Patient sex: M
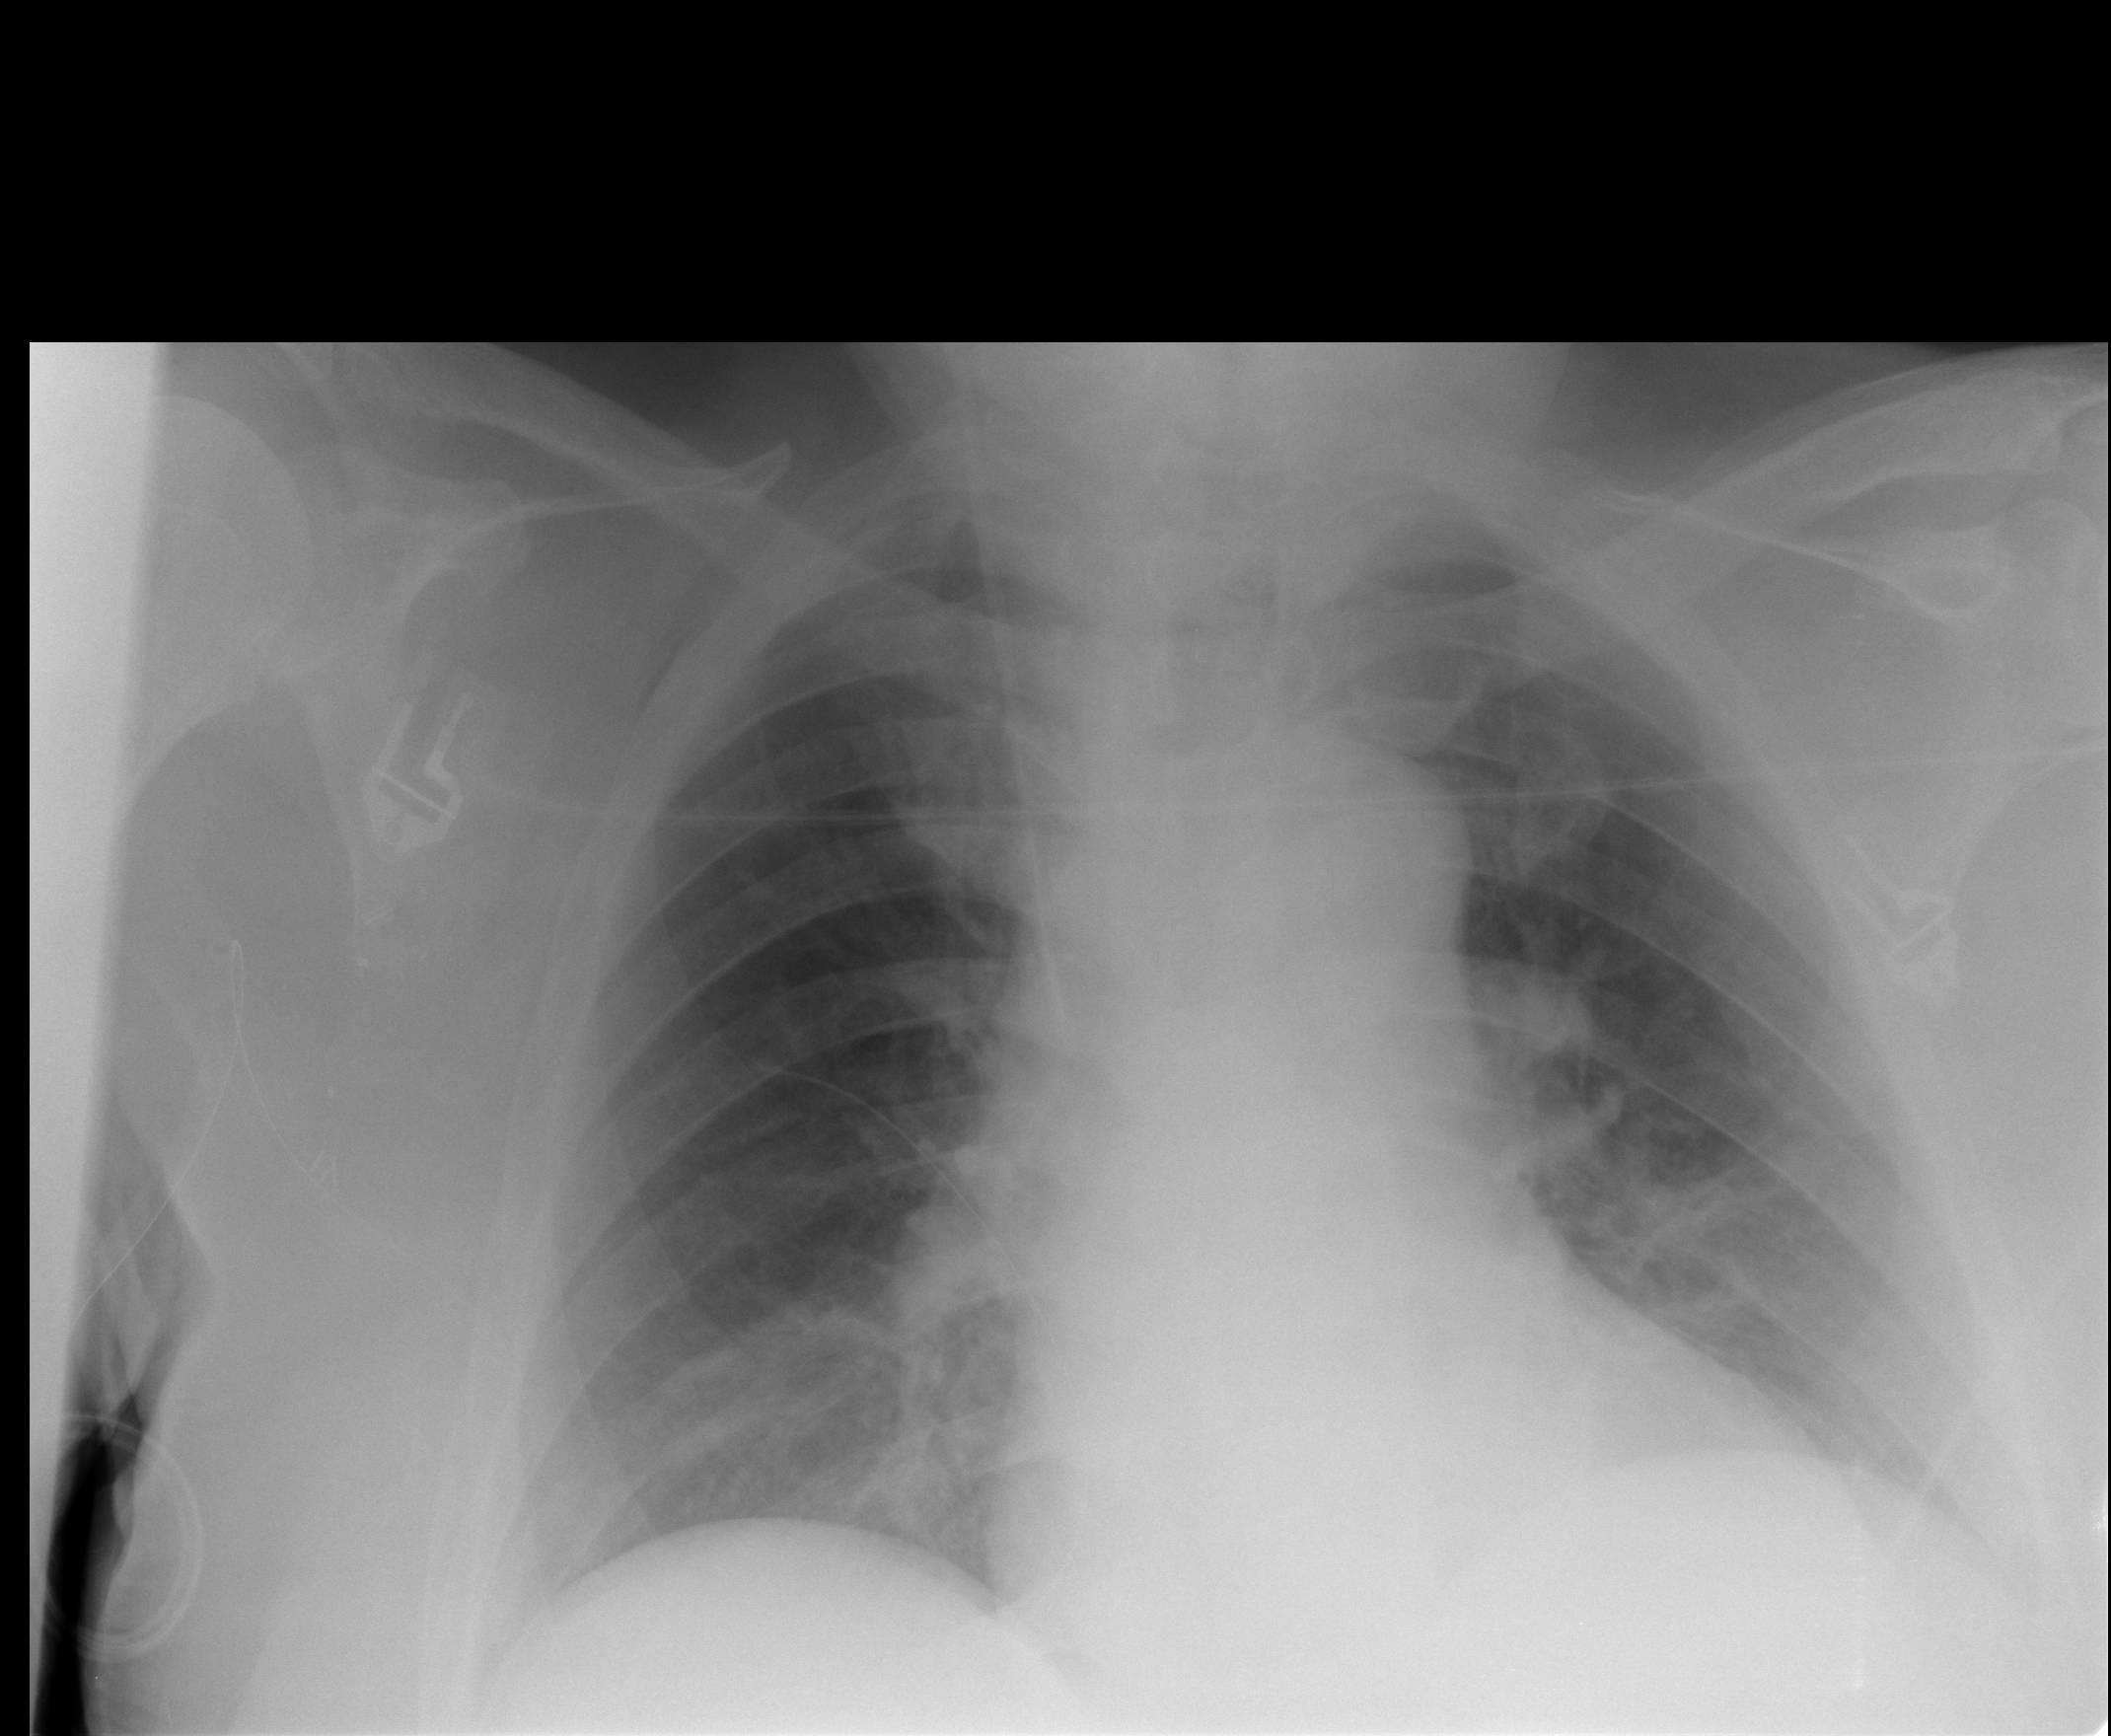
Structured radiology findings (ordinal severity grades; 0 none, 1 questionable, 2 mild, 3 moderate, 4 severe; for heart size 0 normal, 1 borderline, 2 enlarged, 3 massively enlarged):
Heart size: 2
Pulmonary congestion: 2
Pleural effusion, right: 0
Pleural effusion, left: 0
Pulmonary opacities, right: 2
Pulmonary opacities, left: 2
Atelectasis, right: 2
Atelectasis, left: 2